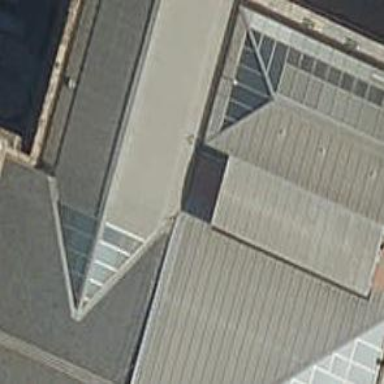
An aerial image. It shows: Building with hipped metal roof.